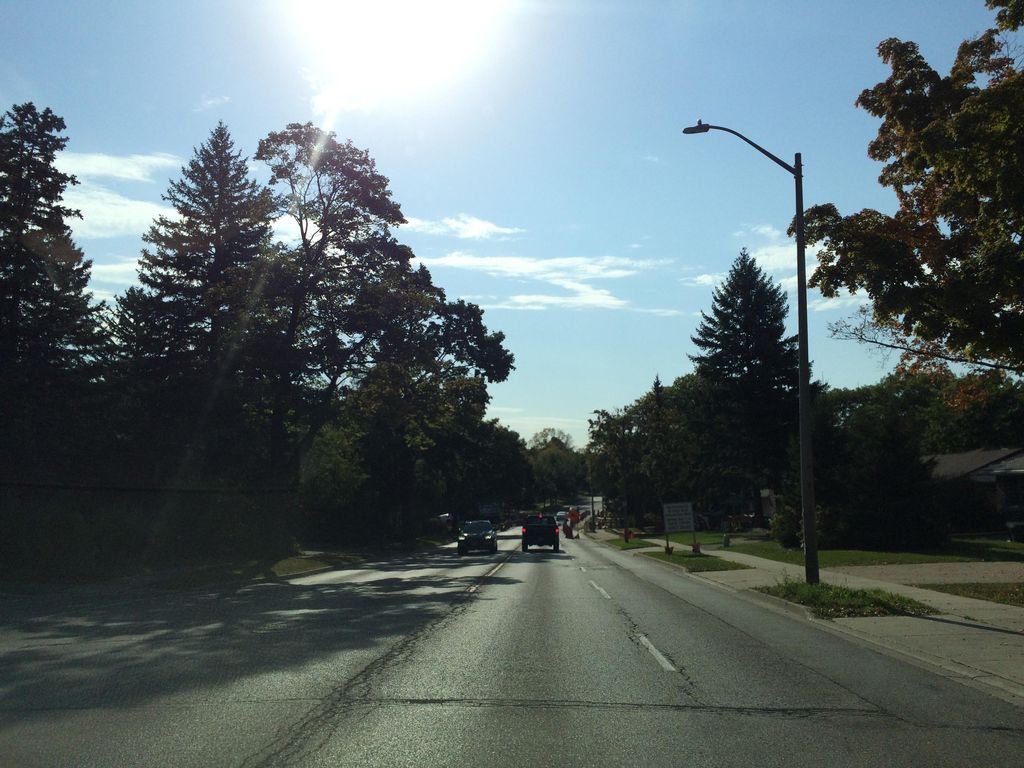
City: kitchener-waterloo